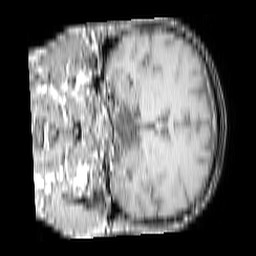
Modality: T1w
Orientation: coronal
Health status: ill
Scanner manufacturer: philips
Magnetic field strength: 3 T
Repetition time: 0.3787 s
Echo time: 0.002908 s